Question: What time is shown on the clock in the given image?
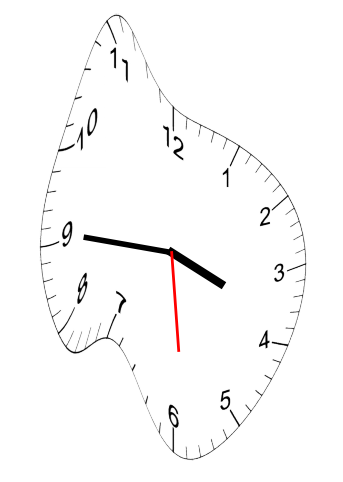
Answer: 03:45:29